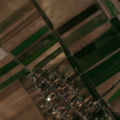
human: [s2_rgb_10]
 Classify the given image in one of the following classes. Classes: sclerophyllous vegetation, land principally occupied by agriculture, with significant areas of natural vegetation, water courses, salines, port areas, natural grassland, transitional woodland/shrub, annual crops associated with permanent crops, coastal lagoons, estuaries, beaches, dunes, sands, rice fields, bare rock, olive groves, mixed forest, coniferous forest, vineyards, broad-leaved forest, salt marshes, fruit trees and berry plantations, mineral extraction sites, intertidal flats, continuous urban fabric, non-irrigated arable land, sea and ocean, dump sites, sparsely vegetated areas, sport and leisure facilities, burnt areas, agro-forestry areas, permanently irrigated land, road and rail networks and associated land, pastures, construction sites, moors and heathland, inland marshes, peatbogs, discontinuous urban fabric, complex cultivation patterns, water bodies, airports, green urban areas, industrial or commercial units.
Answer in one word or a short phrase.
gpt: discontinuous urban fabric, non-irrigated arable land, land principally occupied by agriculture, with significant areas of natural vegetation